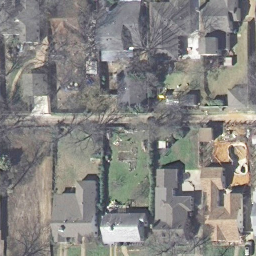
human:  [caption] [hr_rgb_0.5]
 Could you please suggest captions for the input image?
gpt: It is a medium residential area .

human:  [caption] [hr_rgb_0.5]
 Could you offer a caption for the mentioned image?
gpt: A medium residential area with a narrow road goes through this area .

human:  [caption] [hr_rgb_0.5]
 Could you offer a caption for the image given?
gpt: Many houses with plants surrounded in the medium residential area .

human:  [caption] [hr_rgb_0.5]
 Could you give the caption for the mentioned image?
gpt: A medium residential area with houses and trees and lawn .

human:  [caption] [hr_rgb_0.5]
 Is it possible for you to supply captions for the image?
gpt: This is a medium residential area with a narrow road goes through this area .